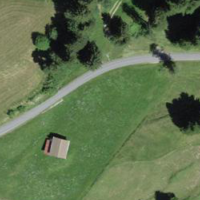
EUNIS habitat code: 24
Species observed at this site:
Vicia sepium